Question: !Hi
I have a hard time trying to copy vector of pointers to Point.
I have a
'''
vector<Point*> oldVector
'''
and I want to copy this vector into other vector. So I used a copying constructor. I did this that way
'''
vector<Point*> newVector = vector<Point*>(oldVector.begin(),oldVector.end());
'''
Unfortunately I get an exception/error if I ran this function.
> vector interators incompatible
What may be the problem ??
EDIT
There must be a bigger problem with iterators, it seems that I can't use iterators at all. I wanted to add two stl vectors into each other so I used wrote sth like this
'''
vector<int> a, b;
b.insert(b.end(), a.begin(), a.end());
'''
and I get the sama exception/error during execution of this line

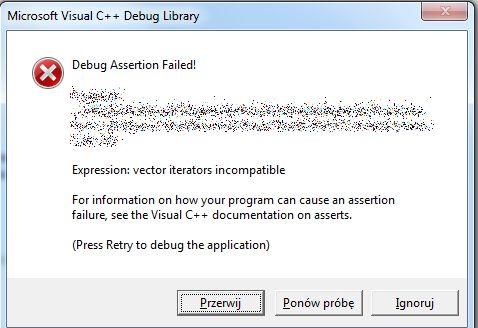
Answer: That would be either
'''
vector<Point*> *newVector = new vector<Point*>(oldVector.begin(),oldVector.end());
'''
or
'''
vector<Point*> newVector(oldVector.begin(),oldVector.end());
'''
When creating objects, you only use assignment when allocating from the heap. Otherwise, you simply place the constructor argument(s) inside parentheses after your new variable name.
Alternatively, the following is much simpler:
'''
vector<Point*> newVector(oldVector);
'''